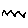
Label: zigzag